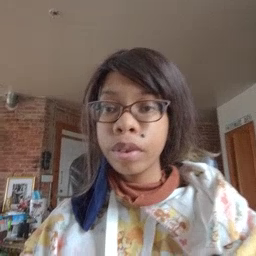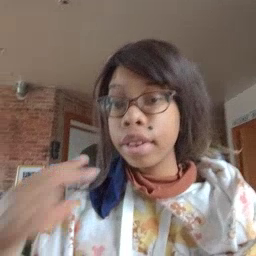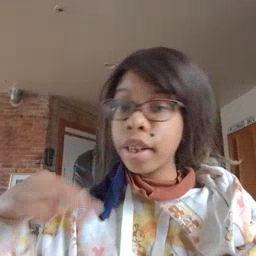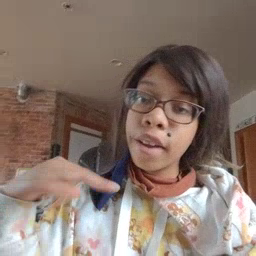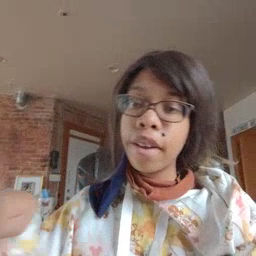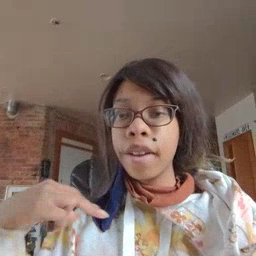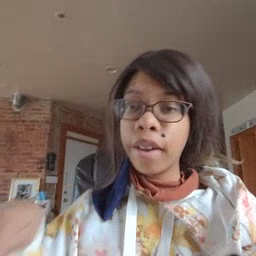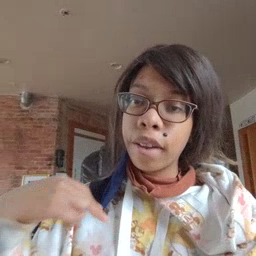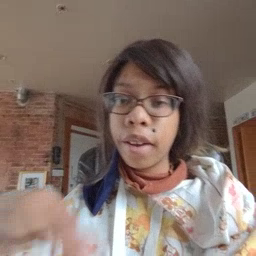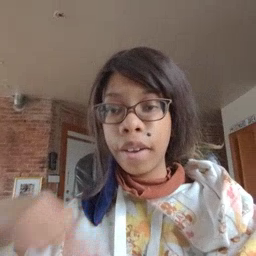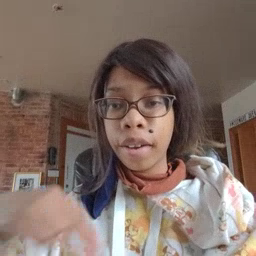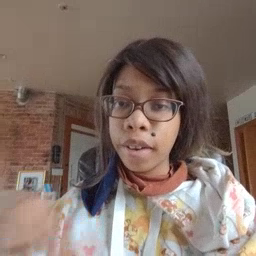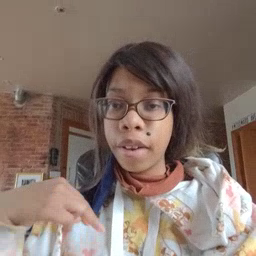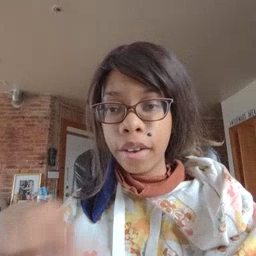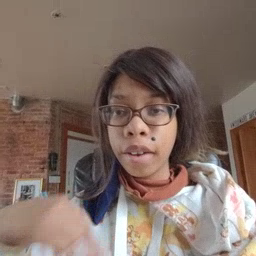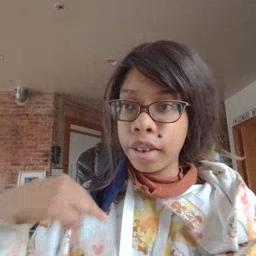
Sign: dance